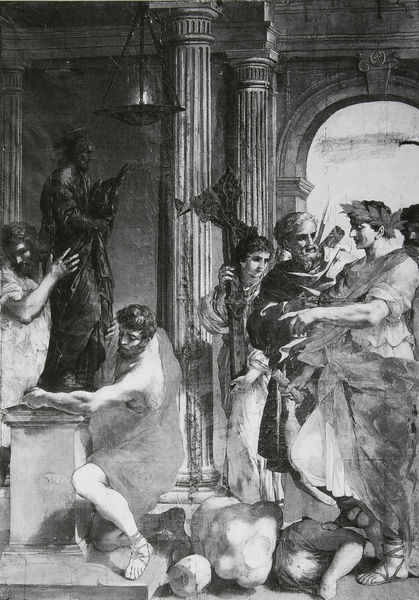
Titel: Konstantin zerstört die Götzen
Künstler: Pietro da Cortona
Standort: Rom
Institution: Galleria Nazionale d'Arte Antica, Palazzo Barberini
Schlagwörter: dunkel, gemälde, gruppe, hand, himmel, mann, nackt, schatten, umhang, weiß, menschen, frau, geste, grau, hell, hintergrund, lampe, licht, marmor, männer, profil, schwarz, säule, säulen, tür, zeichnung, wolke, leute, alt, bart, jung, architektur, arme, sockel, innenraum, kirche, figur, mantel, decke, personen, renaissance, arbeit, chaos, skulptur, statue, bogen, italien, fahne, grafik, graphik, grisaille, pilaster, rundbogen, zerstörung, kaiser, könig, wandmalerei, sandalen, bronze, plastik, podest, steinmetz, zeigen, foto, antike, glaube, kreuz, religion, palast, aufruhr, denkmal, schwarz weiss, raub, kranz, lorbeer, lorbeerkranz, rom, römer, wappen, kaputt, sandale, werkstatt, öllampe, efeu, christus, jesus, jesus christus, antik, götter, toga, griechisch, dante, sturz, griechenland, feldherr, tempel, fresko, kupferstich, tunika, grieche, gestürzt, aufstellen, zerbrochen, fresco, freskos, lorbeerblätter, standbild, siegeskranz, monument, bildhauer, fragmente, caesar, nero, ampel, plündern, räumung, gebrochen, antile, imperator, konstantin, zerbrechen, marmaor, ikonoklasmus, demolition, sulen, toge, ke, tunikqa, nere